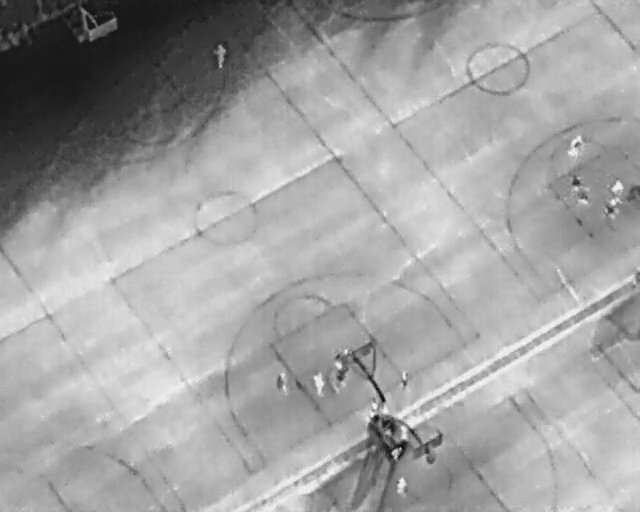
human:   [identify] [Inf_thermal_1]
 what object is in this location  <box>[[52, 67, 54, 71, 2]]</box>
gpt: <ref>1 medium person at the center</ref>

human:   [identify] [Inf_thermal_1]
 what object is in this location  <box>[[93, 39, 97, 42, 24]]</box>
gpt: <ref>1 large person at the right</ref>

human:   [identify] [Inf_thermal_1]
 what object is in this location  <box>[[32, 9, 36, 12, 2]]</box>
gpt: <ref>1 large person at the top</ref>